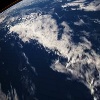
Label: cloud